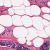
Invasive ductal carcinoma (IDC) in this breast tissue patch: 0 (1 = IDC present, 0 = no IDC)